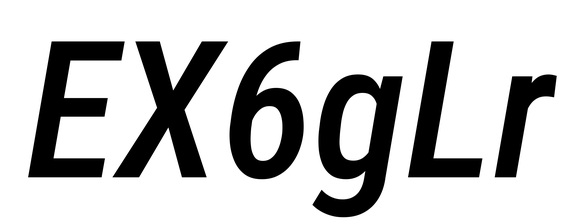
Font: Roboto-Italic_Condensed_Medium_Italic